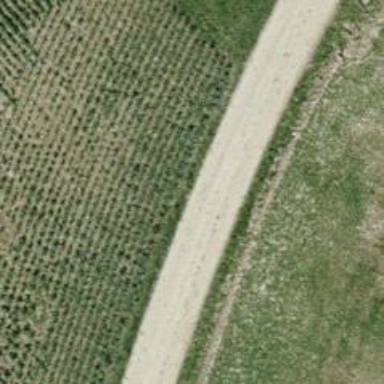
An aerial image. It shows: Concrete agricultural track with grade1 quality.